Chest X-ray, PA view. Patient: 18 years old, sex F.
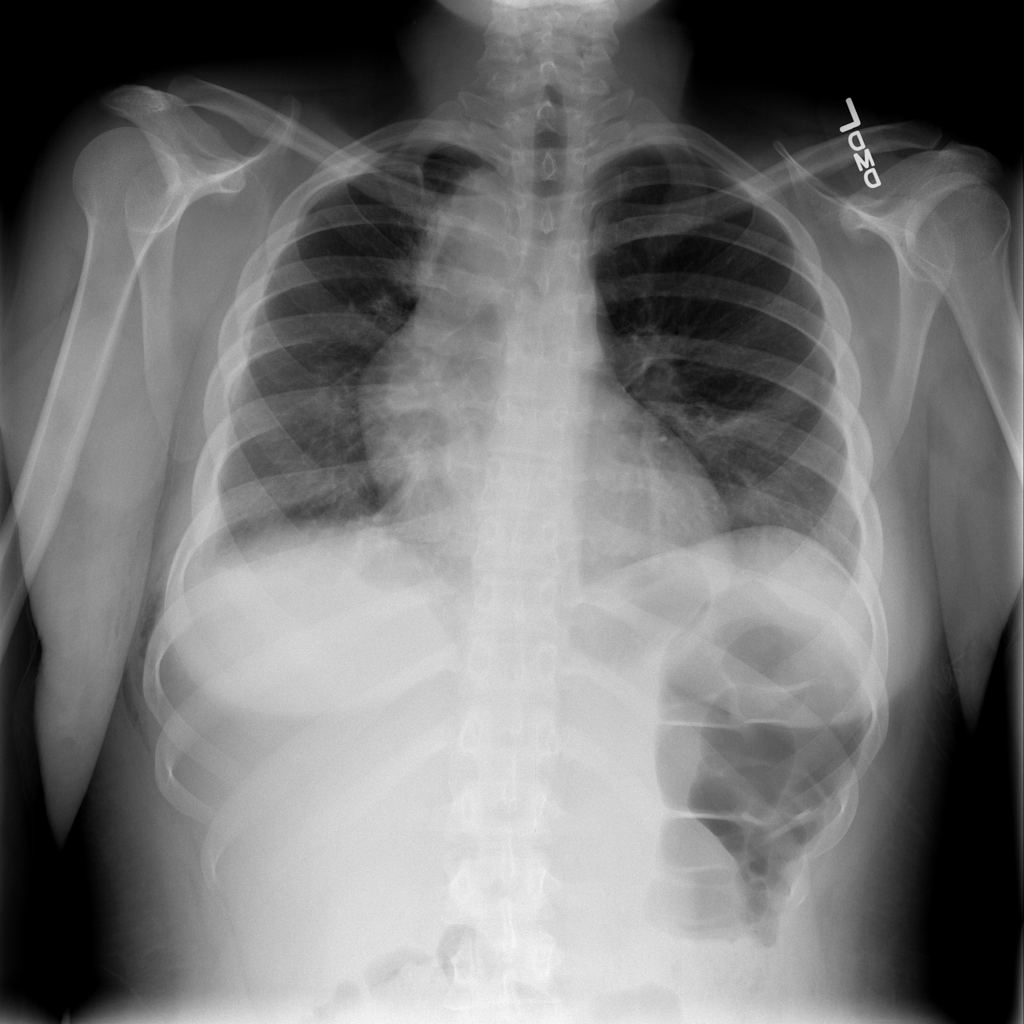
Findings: Mass, Pneumothorax